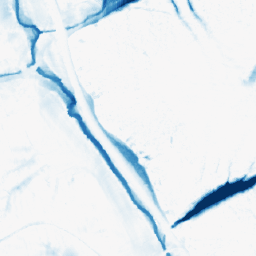
Category: morphological
Decomposition family: morphological_ellipse
Decomposition parameters: operation: closing
width: 30
height: 30
Upsampling method: nearest
Upsampling parameters: scale: 2
Upsampling scale: 2